【题型】解答题　【知识点】解析几何　【难度】medium
已知双曲线 \( C: \dfrac{x^2}{a^2} - \dfrac{y^2}{b^2} = 1 \ (a,b>0) \) 的左右顶点分别为 \( A,B \)，实轴 \( |AB| = 2 \)，且左焦点 \( F \) 到其中一条渐近线的距离为 \( \sqrt{3} \).

\vspace{0.5em}
\noindent
(1) 求双曲线 \( C \) 的标准方程;

\vspace{0.5em}
\noindent
(2) 过左焦点 \( F \) 的直线 \( l \) 交双曲线 \( C \) 左右两支于 \( N,M \) 两点（点 \( M \) 位于第一象限），直线 \( AM \) 与 \( BN \) 相交于点 \( T \).

\vspace{0.5em}
\noindent
(i) 求证：点 \( T \) 在定直线上;

\vspace{0.5em}
\noindent
(ii) 求证：射线 \( FT \) 平分 \( \angle MFB \).
【解答】
\noindent
【详解】（1）由题意，设左焦点 \( F \) 的坐标为 \( (-c,0) \)，\\
双曲线 \( C \) 的渐近线方程为：\( bx \pm ay = 0 \)，\( a^2 + b^2 = c^2 \)，\\
左焦点 \( F \) 到其中一条渐近线的距离为 \( \dfrac{|b \cdot (-c)|}{\sqrt{a^2 + b^2}} = \dfrac{bc}{c} = b \)，可得 \( b = \sqrt{3} \)，\\
又因为 \( 2a = 2 \)，解得 \( a = 1 \)，\\
故双曲线 \( C \) 的标准方程为 \( x^2 - \dfrac{y^2}{3} = 1 \).

\vspace{0.5em}
\noindent
（2）由题知 \( F(-2,0), A(-1,0), B(1,0) \)，\\
因为直线 \( l \) 过 \( F(-2,0) \)，\( M \)，点 \( M \) 在第一象限，故直线 \( l \) 的斜率不为 \( 0 \)，\\
设直线 \( l \) 的方程为 \( x = my - 2 \)，\( M(x_1,y_1), N(x_2,y_2) \)，\\
则
\[
\begin{cases}
x = my - 2 \\
x^2 - \dfrac{y^2}{3} = 1
\end{cases}
\implies (3m^2 - 1)y^2 - 12my + 9 = 0,
\]
方程 \( (3m^2 - 1)y^2 - 12my + 9 = 0 \) 的判别式 \( \Delta = (-12m)^2 - 4 \times 9(3m^2 - 1) = 36m^2 + 36 > 0 \)，\\
由已知 \( y_1,y_2 \) 为方程 \( (3m^2 - 1)y^2 - 12my + 9 = 0 \) 的两个根，\\
所以
\[
\begin{cases}
y_1 + y_2 = \dfrac{12m}{3m^2 - 1} \\
y_1y_2 = \dfrac{9}{3m^2 - 1}
\end{cases},
\implies \dfrac{y_1 + y_2}{y_1y_2} = \dfrac{4m}{3} \implies my_1y_2 = \dfrac{3}{4}(y_1 + y_2)
\]

\vspace{0.5em}
\noindent
(i) 证明：因为直线 \( AM \) 的方程为 \( y = \dfrac{y_1}{x_1 + 1}(x + 1) \)，直线 \( BN \) 的方程为 \( y = \dfrac{y_2}{x_2 - 1}(x - 1) \)\\
联立可得 \( \dfrac{y_1}{x_1 + 1}(x + 1) = \dfrac{y_2}{x_2 - 1}(x - 1) \)
\[
\therefore \dfrac{x + 1}{x - 1} = \dfrac{y_2(x_1 + 1)}{y_1(x_2 - 1)} = \dfrac{y_2(my_1 - 1)}{y_1(my_2 - 3)} = \dfrac{my_1y_2 - y_2}{my_1y_2 - 3y_1} = \dfrac{\dfrac{3}{4}(y_1 + y_2) - y_2}{\dfrac{3}{4}(y_1 + y_2) - 3y_1} = \dfrac{3y_1 - y_2}{-9y_1 + 3y_2} = -\dfrac{1}{3},
\]
则 \( x = -\dfrac{1}{2} \)，即 \( T \) 在直线 \( x = -\dfrac{1}{2} \) 上；

\vspace{0.5em}
\noindent
(ii) 证明：由 (i) 知 \( T\left(-\dfrac{1}{2}, \dfrac{y_1}{2(x_1 + 1)}\right) \)，（其中 \( x_1^2 - \dfrac{y_1^2}{3} = 1 \)）
\[
\tan\angle MFB = k_{FM} = \dfrac{1}{m}, \tan\angle TFB = k_{FT} = \dfrac{\dfrac{y_1}{2(x_1 + 1)}}{\dfrac{3}{2}} = \dfrac{y_1}{3(x_1 + 1)}
\]
则
\[
\tan 2\angle TFB = \dfrac{2\tan\angle TFB}{1 - \tan^2\angle TFB} = \dfrac{\dfrac{2y_1}{3(x_1 + 1)}}{1 - \dfrac{y_1^2}{9(x_1 + 1)^2}} = \dfrac{y_1(x_1 + 1)}{x_1^2 + 3x_1 + 2} = \dfrac{y_1}{x_1 + 2} = \dfrac{1}{m} \ (\because x_1 = my_1 - 2)
\]
即 \( \tan\angle MFB = \tan 2\angle TFB, \therefore \angle MFB = 2\angle TFB \)，故射线 \( FT \) 平分 \( \angle MFB \).

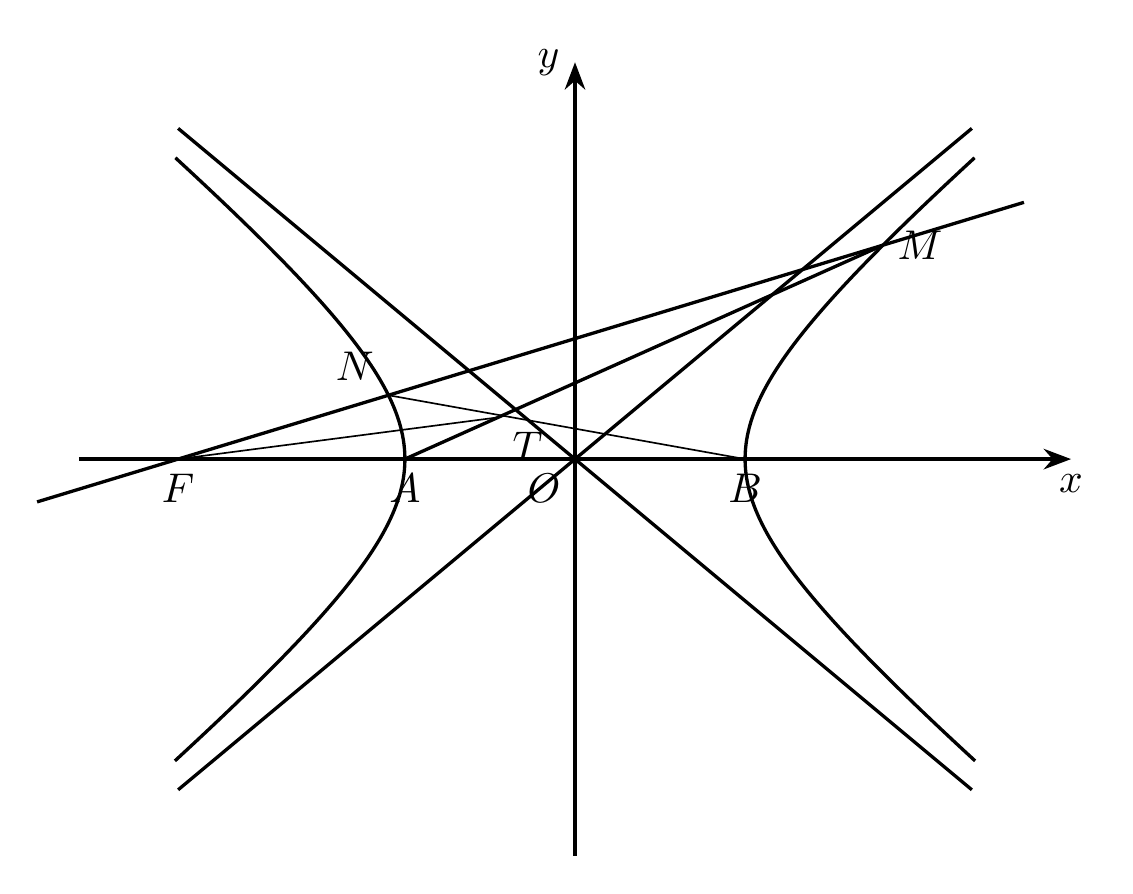